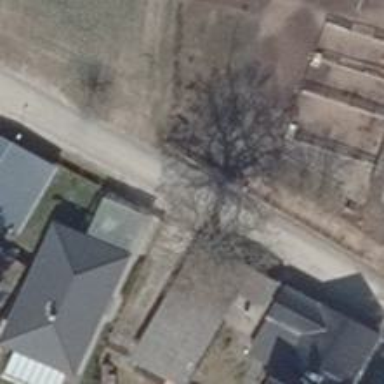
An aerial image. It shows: Residential road.